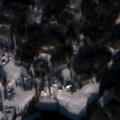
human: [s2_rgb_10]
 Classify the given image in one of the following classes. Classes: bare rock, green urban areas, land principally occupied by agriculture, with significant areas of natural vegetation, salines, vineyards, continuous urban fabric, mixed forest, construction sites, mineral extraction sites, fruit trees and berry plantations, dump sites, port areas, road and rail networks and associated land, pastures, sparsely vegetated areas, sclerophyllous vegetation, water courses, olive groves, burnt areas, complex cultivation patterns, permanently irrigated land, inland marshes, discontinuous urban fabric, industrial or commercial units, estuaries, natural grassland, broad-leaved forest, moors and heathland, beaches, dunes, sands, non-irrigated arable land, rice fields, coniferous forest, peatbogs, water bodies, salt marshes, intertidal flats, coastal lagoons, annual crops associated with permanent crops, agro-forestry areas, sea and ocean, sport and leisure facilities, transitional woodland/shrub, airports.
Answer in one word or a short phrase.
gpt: discontinuous urban fabric, coniferous forest, mixed forest, transitional woodland/shrub